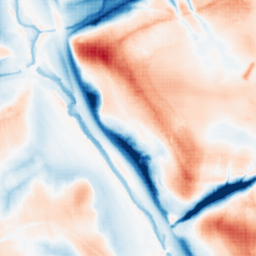
Category: multiscale
Decomposition family: dog_multiscale
Decomposition parameters: sigma_ratio: 2
n_scales: 5
base_sigma: 0.5
Upsampling method: sinc_blackman
Upsampling parameters: scale: 2
kernel_size: 4
Upsampling scale: 2